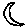
Label: moon